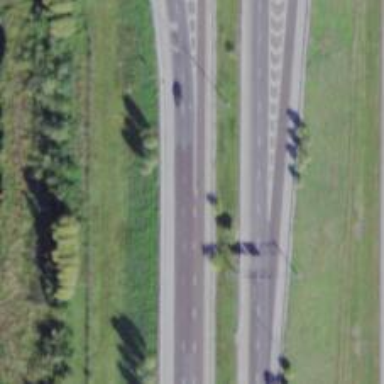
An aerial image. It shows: Motorway link with asphalt surface. The junction type is trumpet.